Interaction volume radius: 5 \u00c5
Interaction volume height: 25 \u00c5
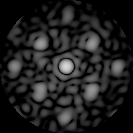
Disorder parameter: 0.3935